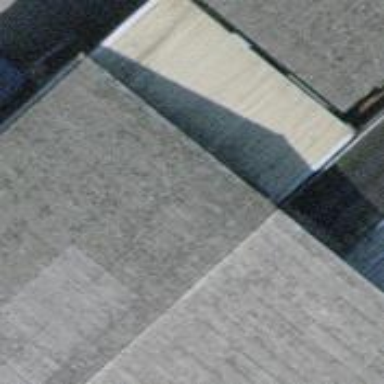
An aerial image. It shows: View of roof of building.